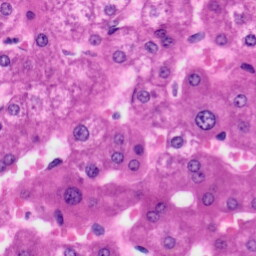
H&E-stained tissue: Liver